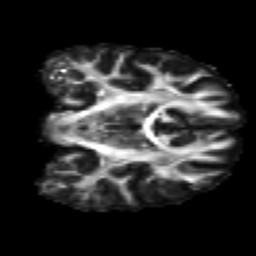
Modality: FA
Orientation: coronal
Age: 27
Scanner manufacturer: siemens
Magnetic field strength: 3 T
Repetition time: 4.52 s
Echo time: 0.084 s